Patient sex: M
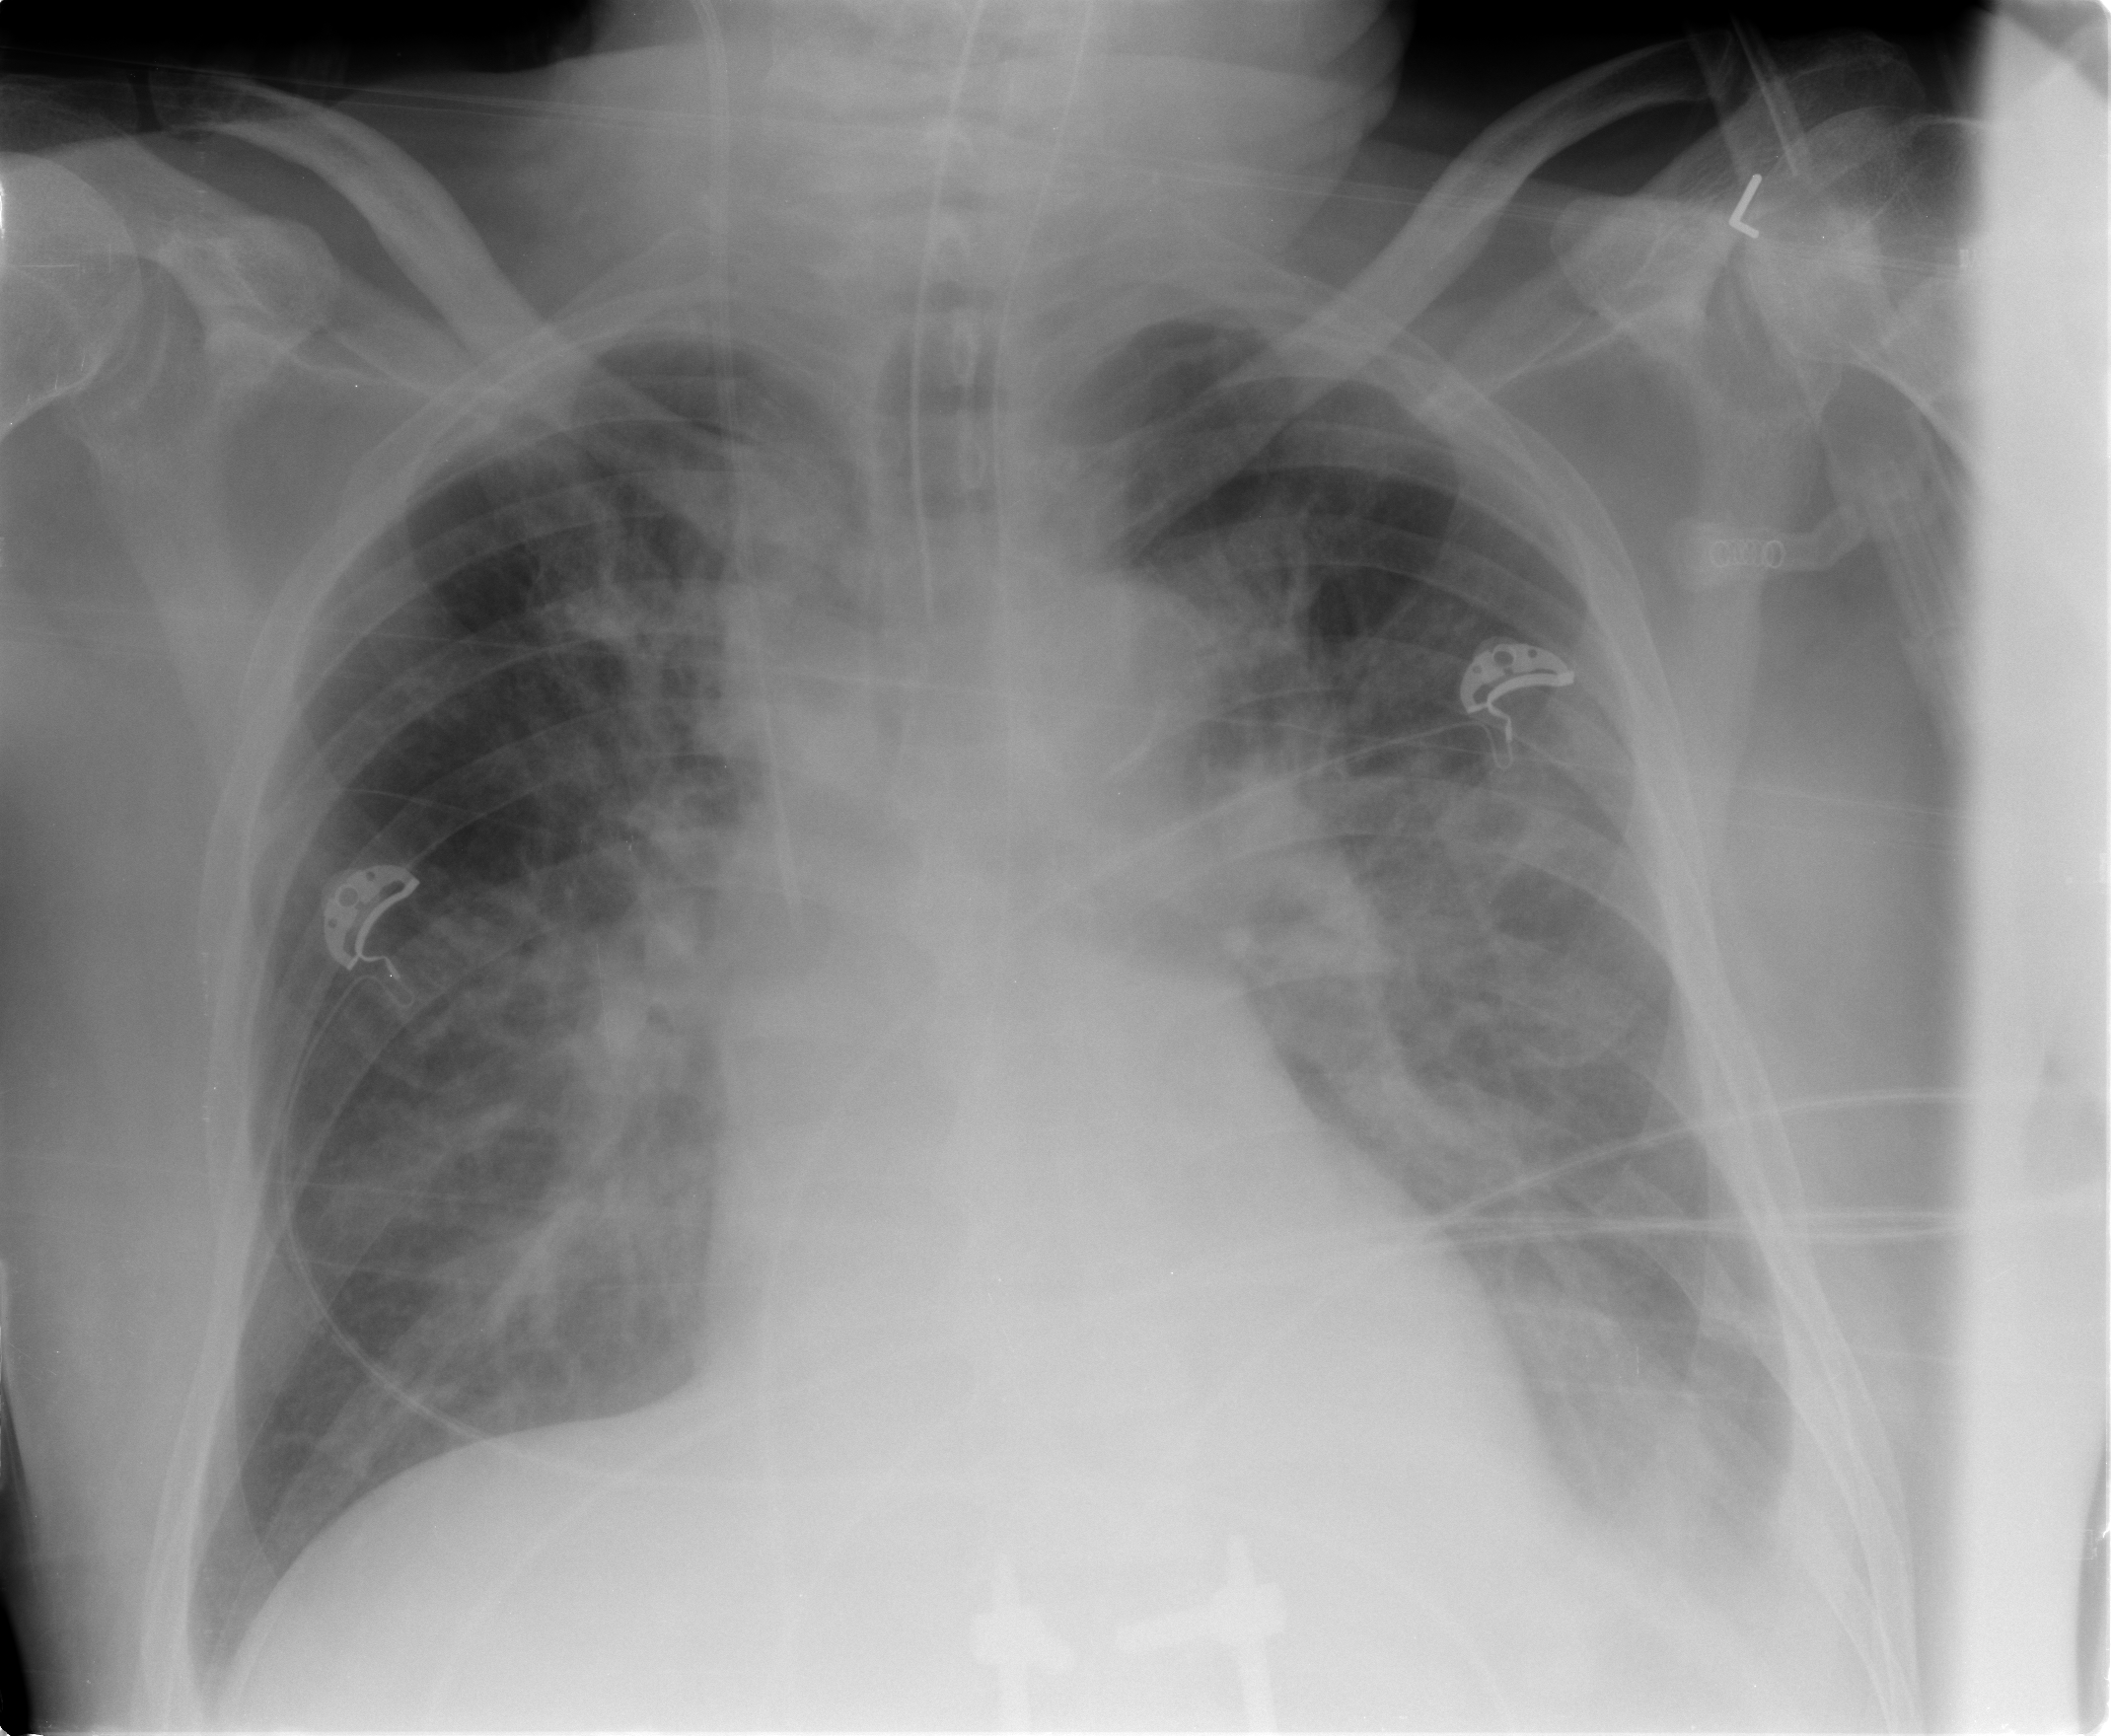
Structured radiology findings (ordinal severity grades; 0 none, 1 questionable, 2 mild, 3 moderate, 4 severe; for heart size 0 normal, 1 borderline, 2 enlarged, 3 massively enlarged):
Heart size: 1
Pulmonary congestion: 3
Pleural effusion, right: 0
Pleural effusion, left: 2
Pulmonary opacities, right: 2
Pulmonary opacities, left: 2
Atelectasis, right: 0
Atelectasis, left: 0